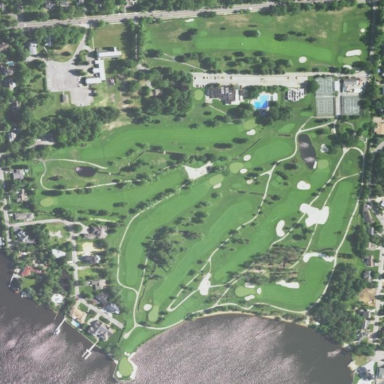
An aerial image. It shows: Golf course.